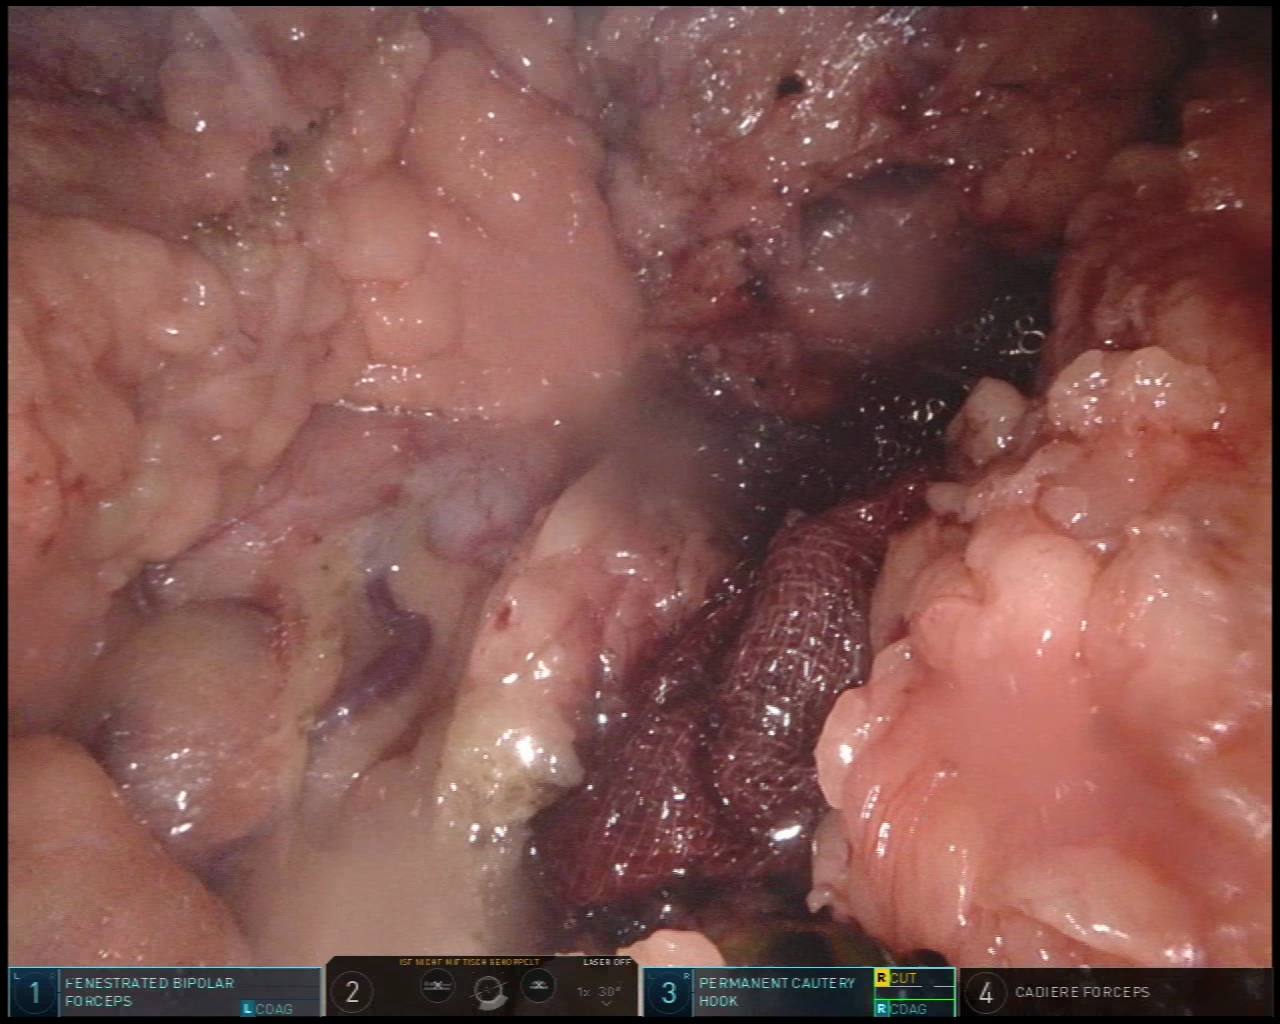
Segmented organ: stomach
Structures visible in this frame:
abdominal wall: no
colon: no
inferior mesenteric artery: no
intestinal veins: no
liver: no
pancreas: no
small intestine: no
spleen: no
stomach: yes
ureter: no
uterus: no
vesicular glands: no